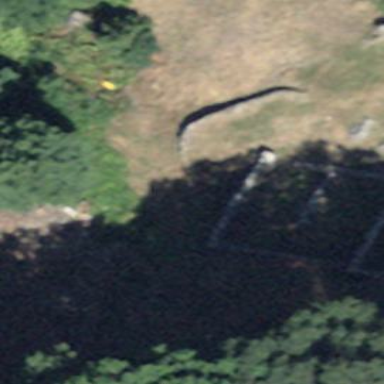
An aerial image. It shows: Ruins of building.